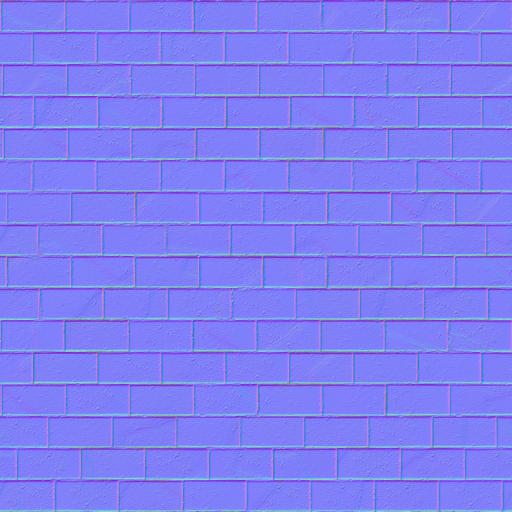
old pavement paving stones road